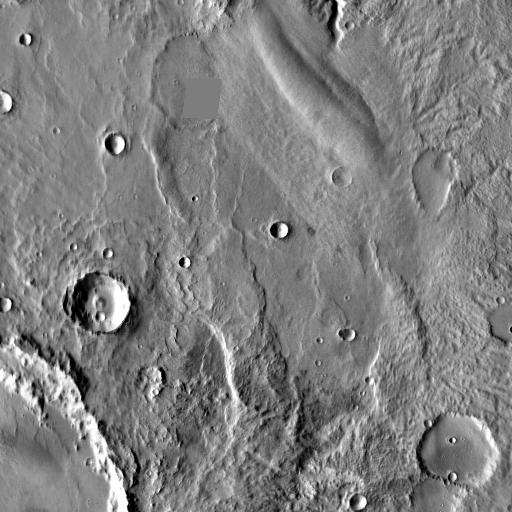
Crater classes present: Background, Other, Layered, Buried